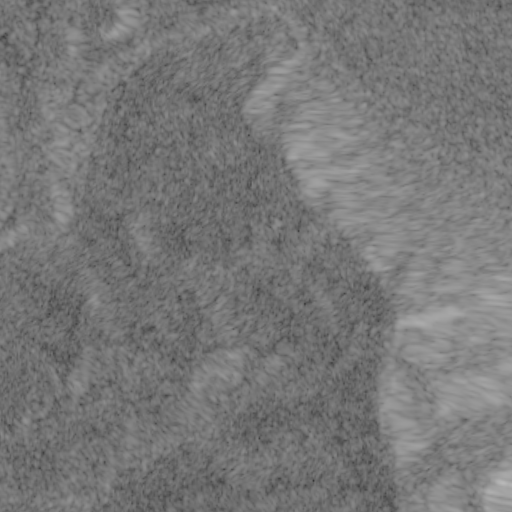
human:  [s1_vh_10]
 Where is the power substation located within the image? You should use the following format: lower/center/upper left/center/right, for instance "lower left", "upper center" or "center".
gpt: The power substation is located in the upper left of the image.
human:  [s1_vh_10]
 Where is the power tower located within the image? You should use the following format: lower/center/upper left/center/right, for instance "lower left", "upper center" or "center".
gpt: The power tower is located in the upper left of the image.
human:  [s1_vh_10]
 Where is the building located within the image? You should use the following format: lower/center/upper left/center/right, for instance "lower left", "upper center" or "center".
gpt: The building is located in the upper left of the image.
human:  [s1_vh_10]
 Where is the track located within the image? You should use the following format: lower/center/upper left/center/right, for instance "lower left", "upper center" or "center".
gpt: There is no track in the image.

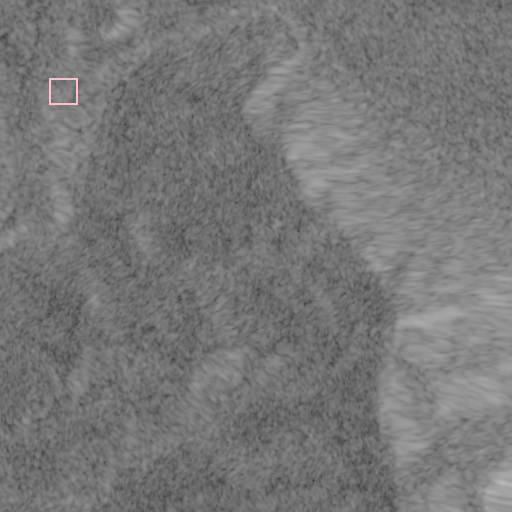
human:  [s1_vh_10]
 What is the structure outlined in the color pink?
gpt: The structure outlined in pink is a power substation.
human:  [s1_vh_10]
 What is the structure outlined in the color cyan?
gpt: There is no cyan outline.